Field crop: maize
Growth stage: 1
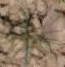
Species: salsola